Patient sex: M
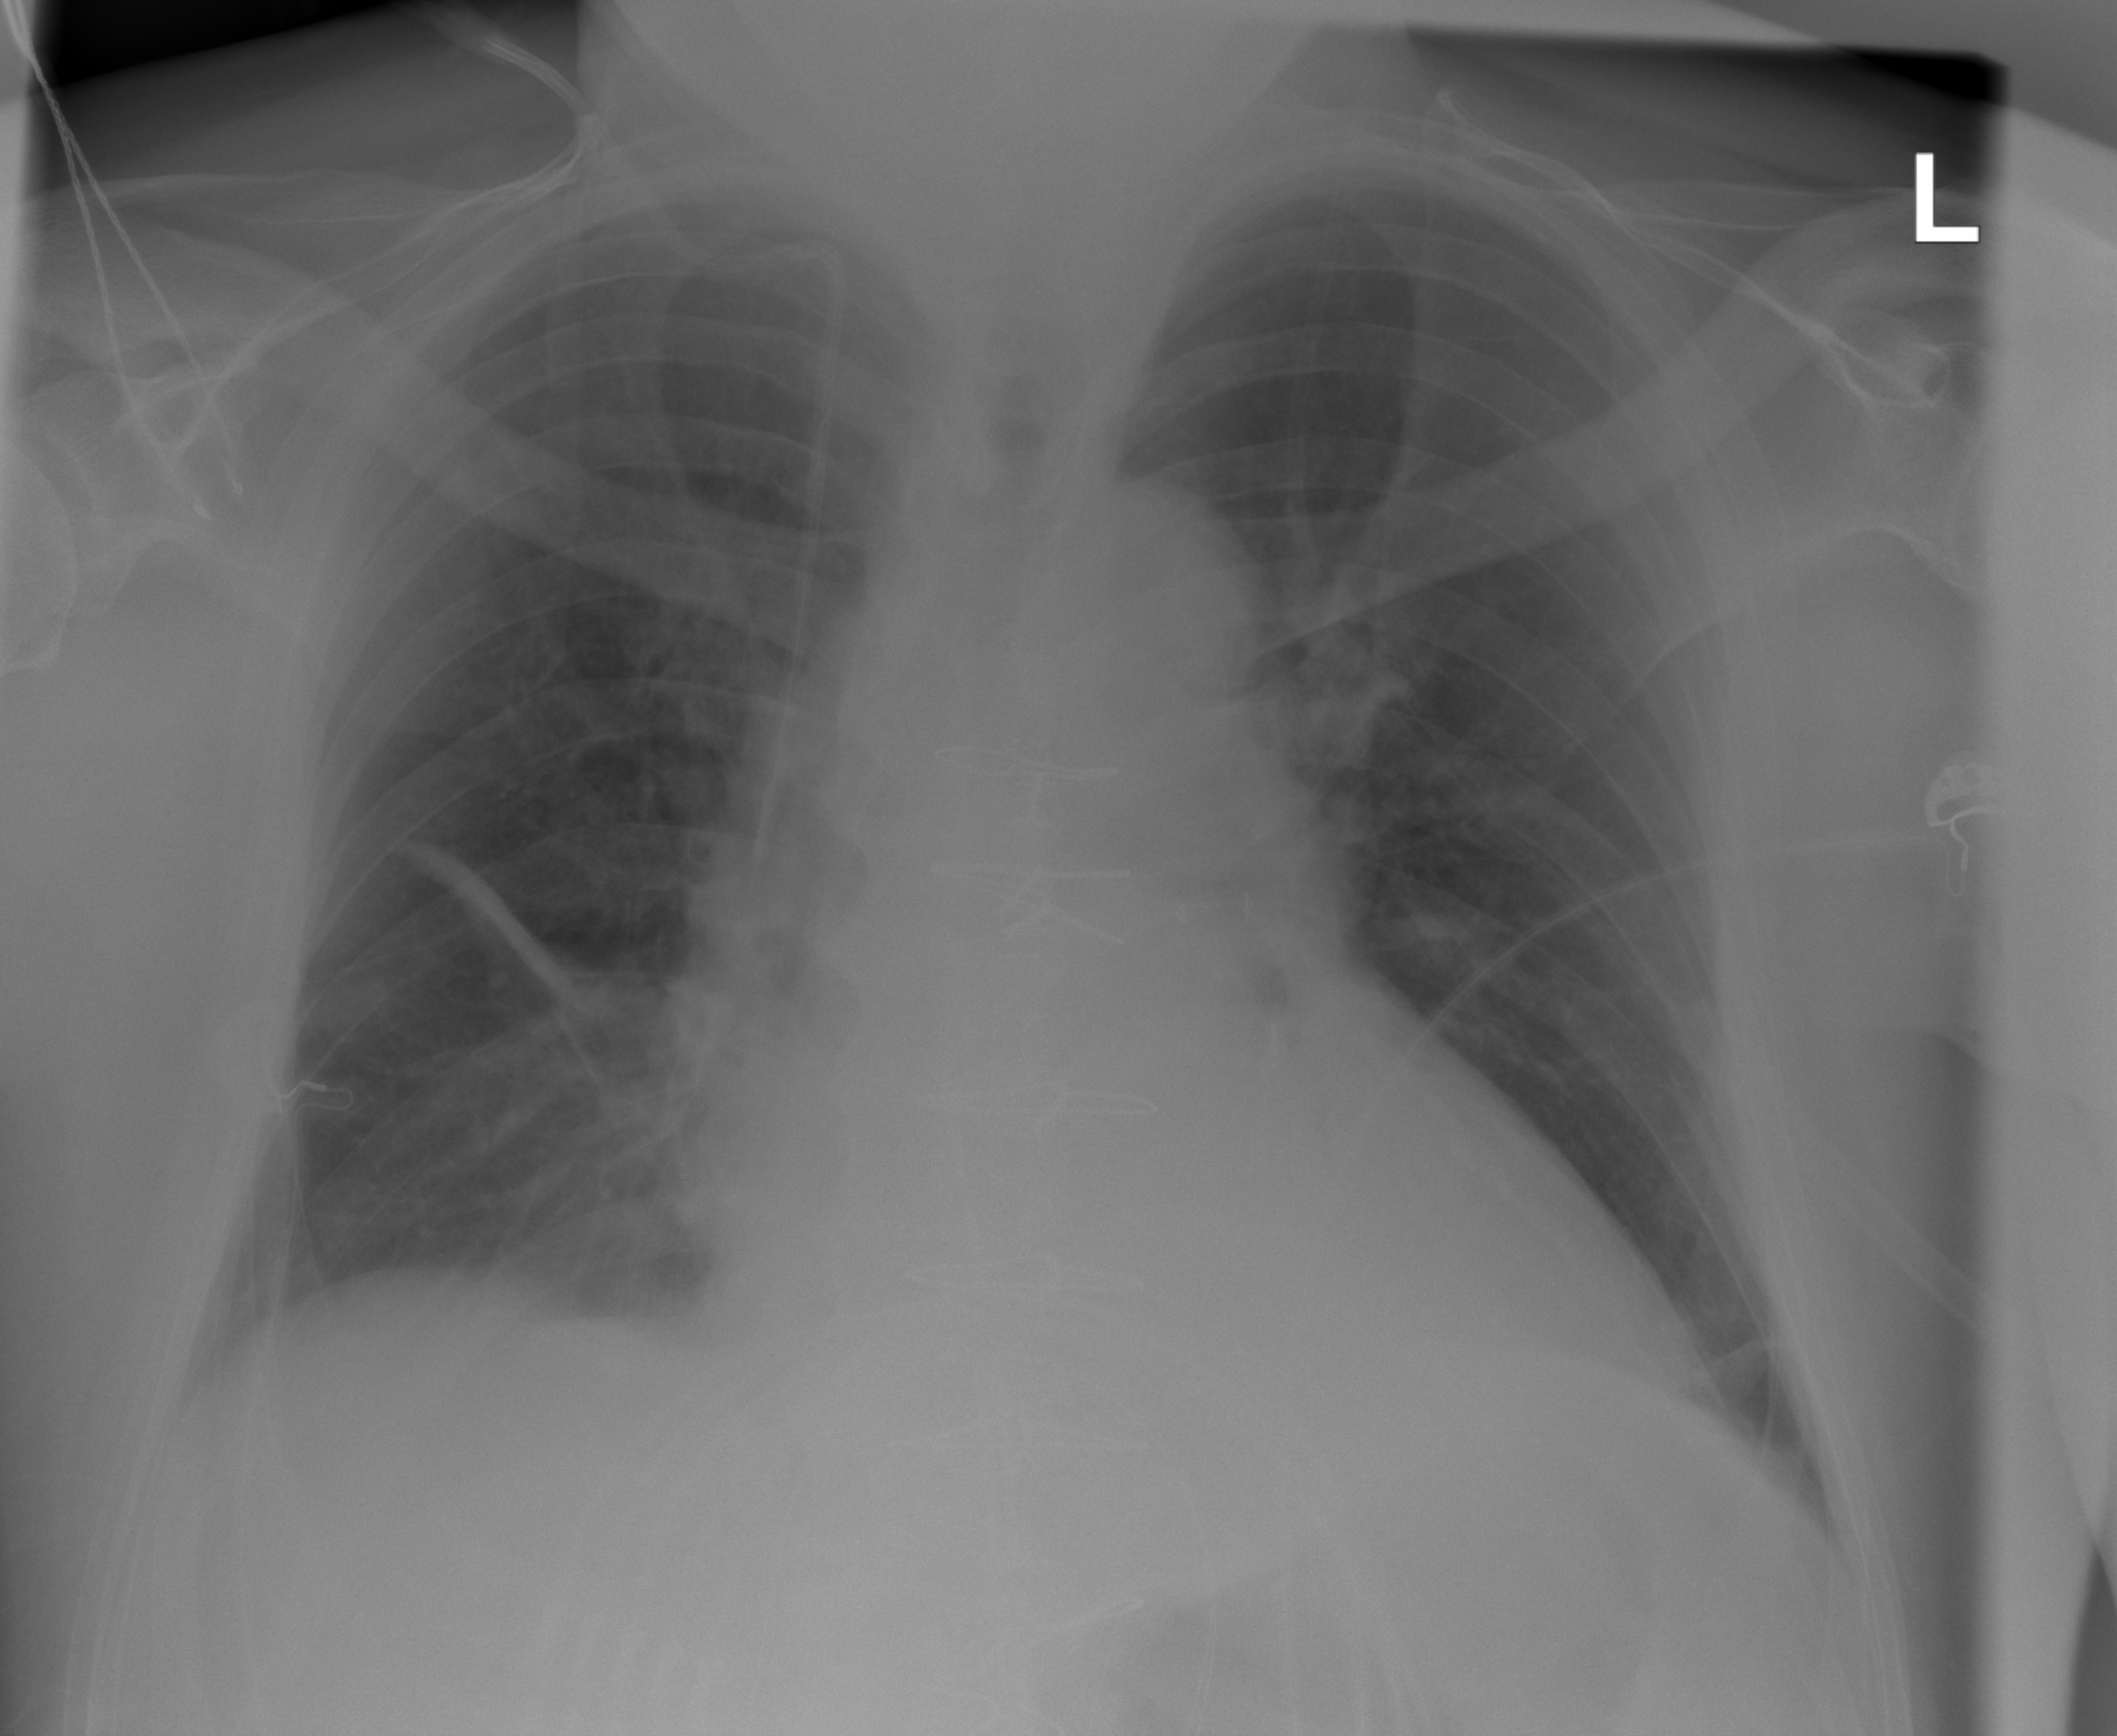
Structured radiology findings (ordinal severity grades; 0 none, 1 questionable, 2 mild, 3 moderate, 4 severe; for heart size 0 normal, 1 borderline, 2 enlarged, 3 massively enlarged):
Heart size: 1
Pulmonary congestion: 1
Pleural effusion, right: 0
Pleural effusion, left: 0
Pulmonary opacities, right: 0
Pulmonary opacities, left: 0
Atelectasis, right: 0
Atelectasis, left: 0